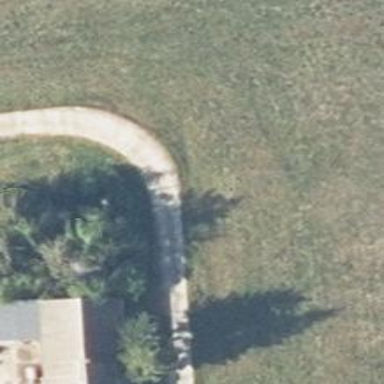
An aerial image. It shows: Residential road paved with concrete.